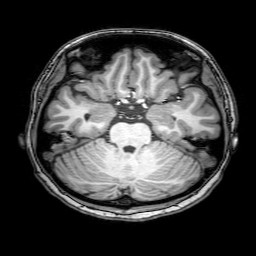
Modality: T1w
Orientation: coronal
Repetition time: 0.00828 s
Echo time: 0.00388 s